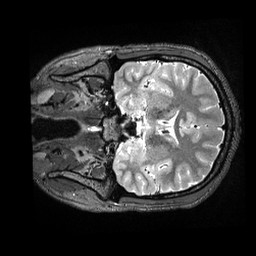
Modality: T2w
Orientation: coronal
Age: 20
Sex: female
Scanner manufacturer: siemens
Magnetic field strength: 3 T
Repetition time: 3.2 s
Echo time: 0.564 s